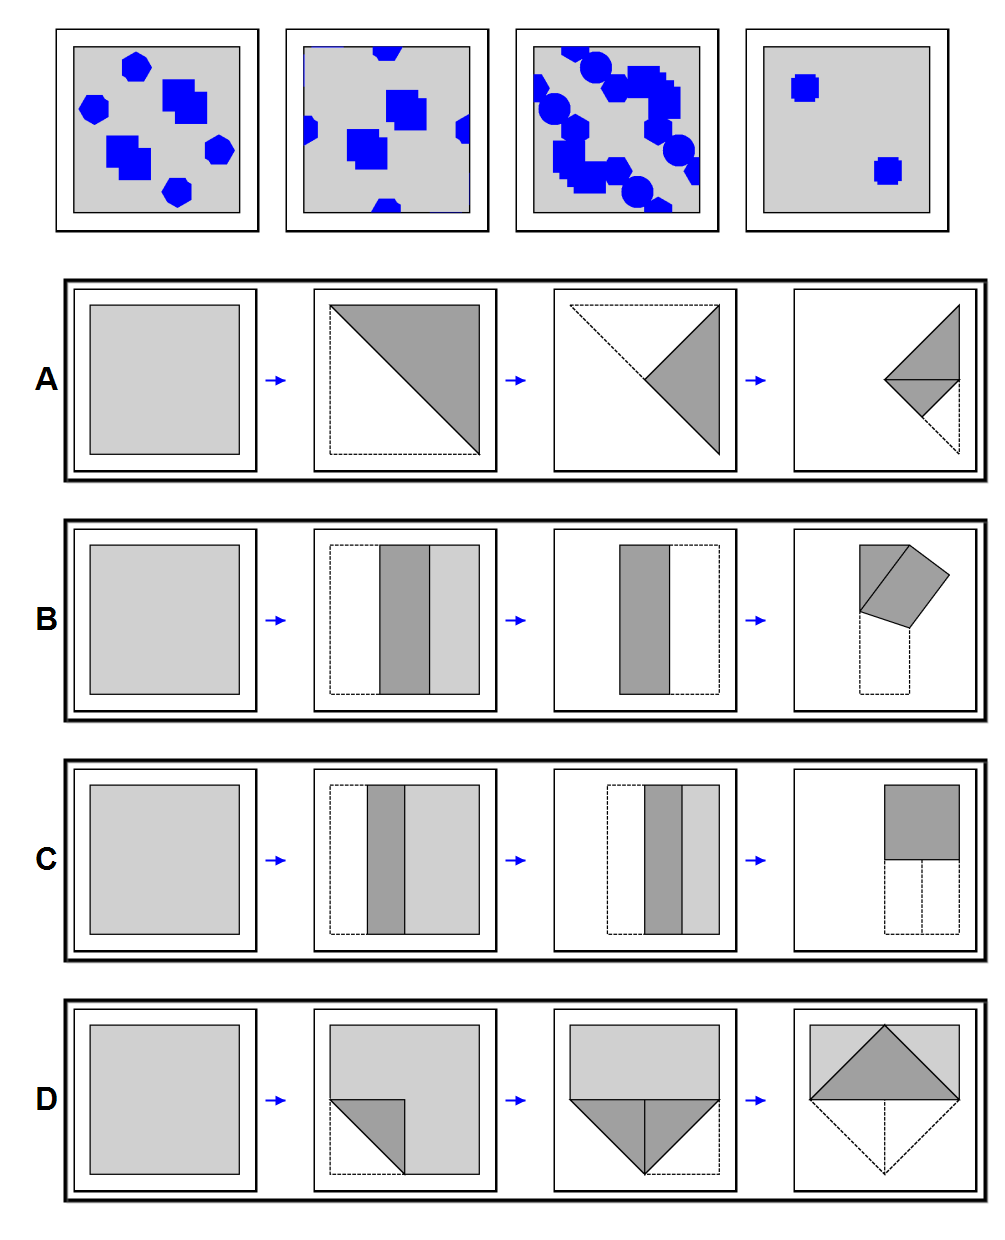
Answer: A